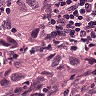
Metastatic tissue present: yes